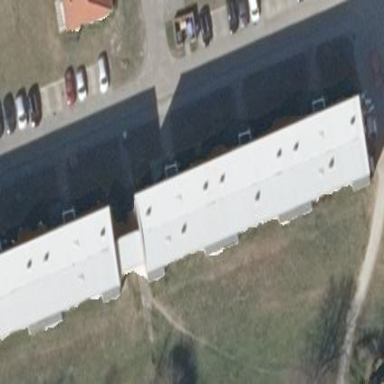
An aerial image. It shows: White building with flat roof.